Question: I have to generate a .xlsx file. I am following the instructions on this page: <URL>
As said in the tutorial, I run this script to create the 'as_xlsx' package: <URL>
I need that this script work:
'''
begin
as_xlsx.query2sheet( 'SELECT column FROM table');
as_xlsx.save( '/folder', 'my.xlsx');
end;
'''
but don't work, with the following error: 'PLS-00201: identifier 'AS_XLSX.QUERY2SHEET' must be declared'
I saw, that in the package created, showing the same message:

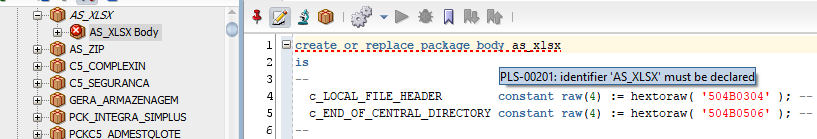
Answer: Looks like you created a package without its specification.
'''
SQL> create or replace package body pkg_test as
2 procedure p_test is begin null; end;
3 end;
4 /
Warning: Package Body created with compilation errors.
SQL> show err
Errors for PACKAGE BODY PKG_TEST:
LINE/COL ERROR
-------- -----------------------------------------------------------------
0/0 PL/SQL: Compilation unit analysis terminated
1/14 PLS-00201: identifier 'PKG_TEST' must be declared
1/14 PLS-00304: cannot compile body of 'PKG_TEST' without its
specification
SQL>
'''
---
So: spec first, body next:
'''
SQL> create or replace package pkg_test as
2 procedure p_test;
3 end;
4 /
Package created.
SQL> create or replace package body pkg_test as
2 procedure p_test is begin null; end;
3 end;
4 /
Package body created.
SQL>
'''
---
Maybe it is worth to mention:
- - -